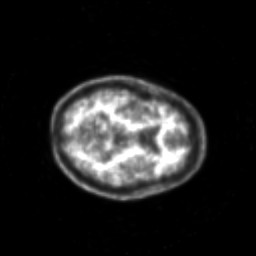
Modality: PET
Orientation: axial
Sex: female
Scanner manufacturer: siemens